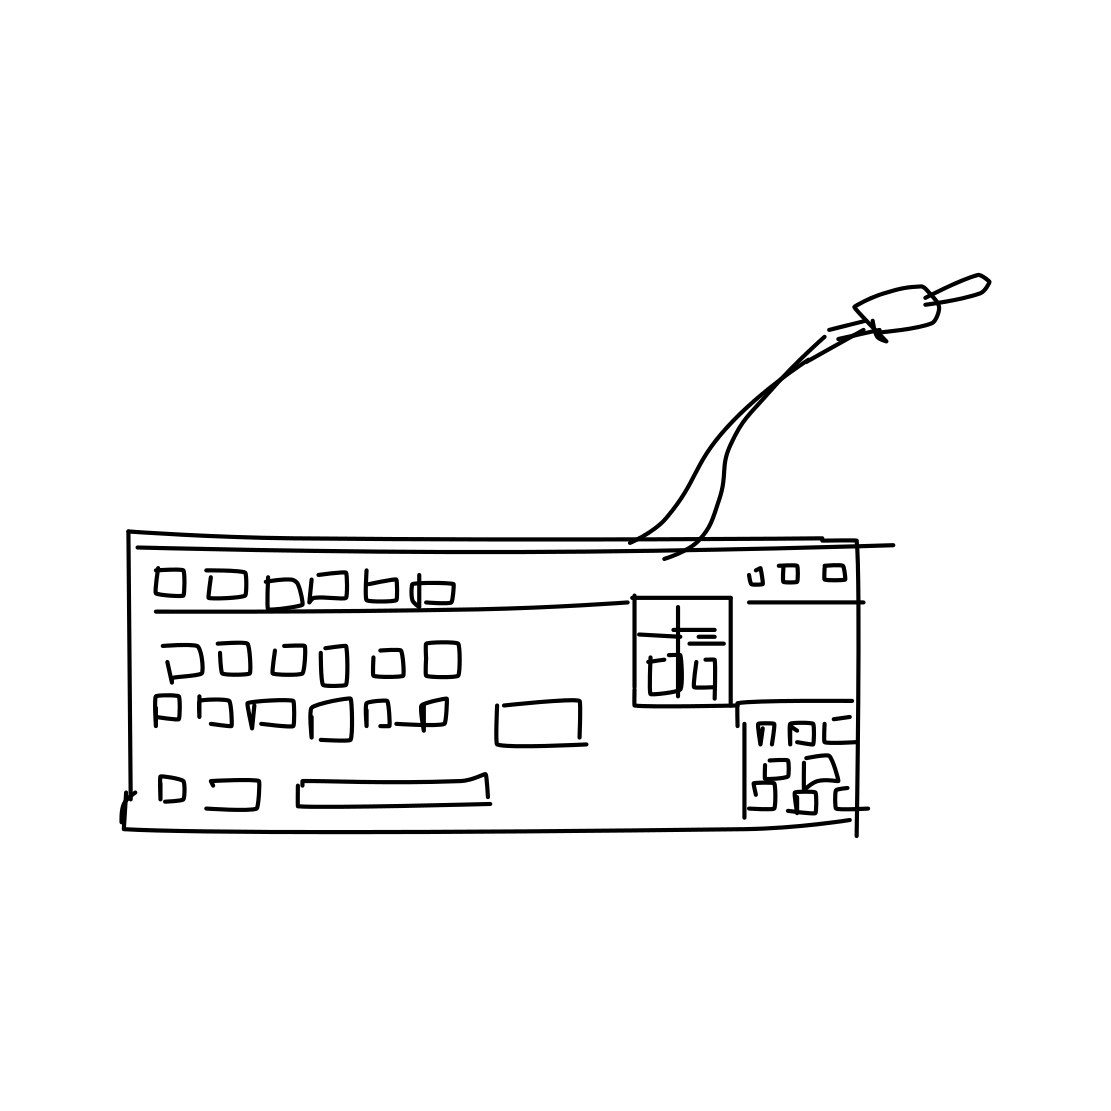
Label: keyboard